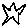
Label: star